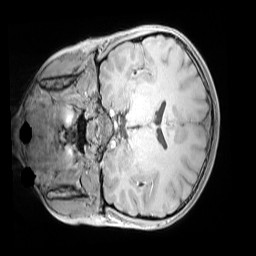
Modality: MP2RAGE
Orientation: coronal
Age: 10
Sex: female
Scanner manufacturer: siemens
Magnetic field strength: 3 T
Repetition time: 4 s
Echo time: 0.00303 s